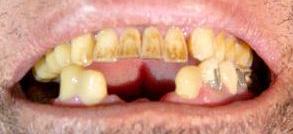
Condition: hypodontia